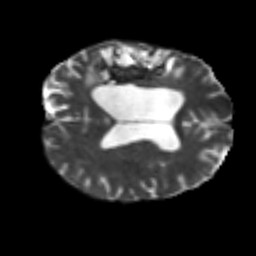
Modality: T2w
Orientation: axial
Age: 66
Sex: male
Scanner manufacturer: siemens
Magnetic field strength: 3 T
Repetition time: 7.3 s
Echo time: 0.087 s